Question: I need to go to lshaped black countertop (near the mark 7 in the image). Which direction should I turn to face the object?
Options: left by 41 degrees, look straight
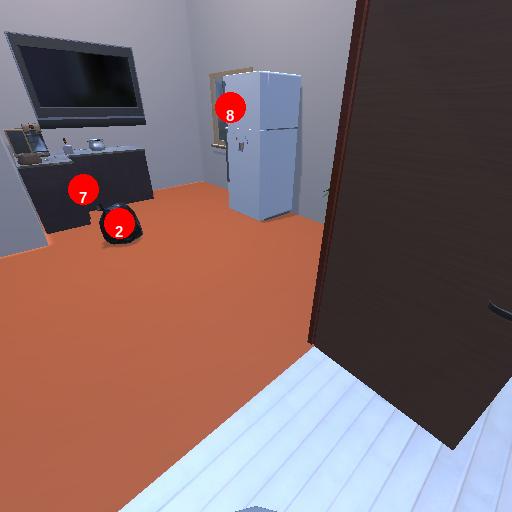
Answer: left by 41 degrees